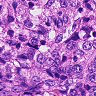
Metastatic tissue present: yes